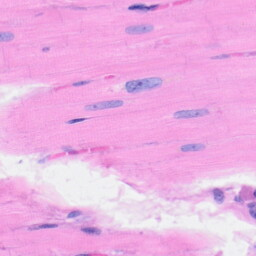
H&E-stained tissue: Heart